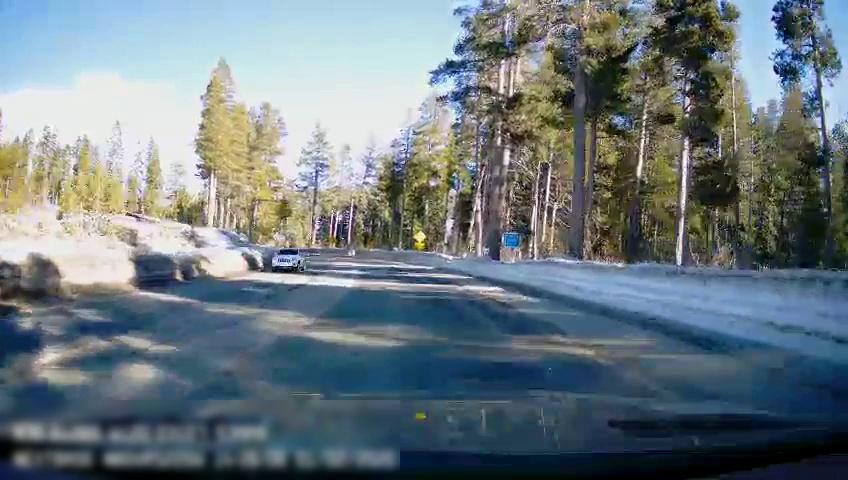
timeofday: Day
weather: Snowy
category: Drivable Space
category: Vehicles | SUV
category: Traffic | Signs
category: Traffic | Signs